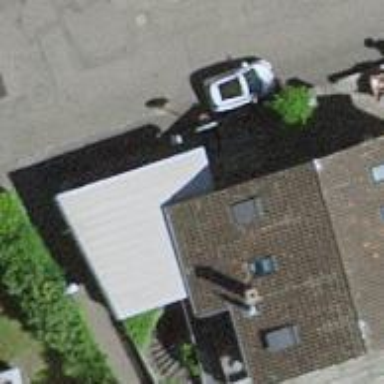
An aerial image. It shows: Parking shelter on the roof of building.